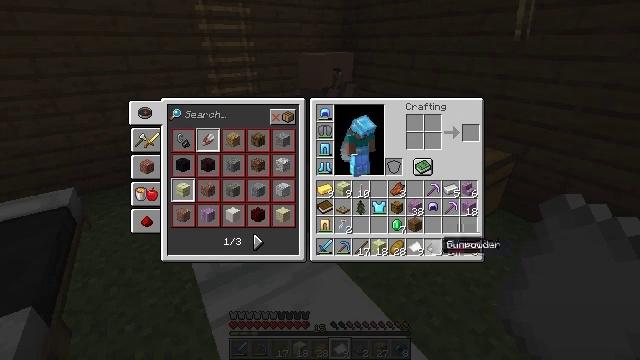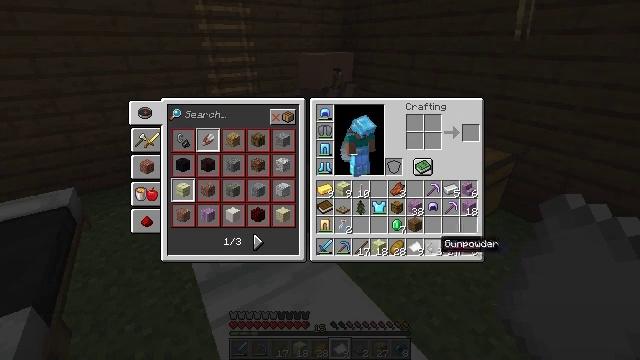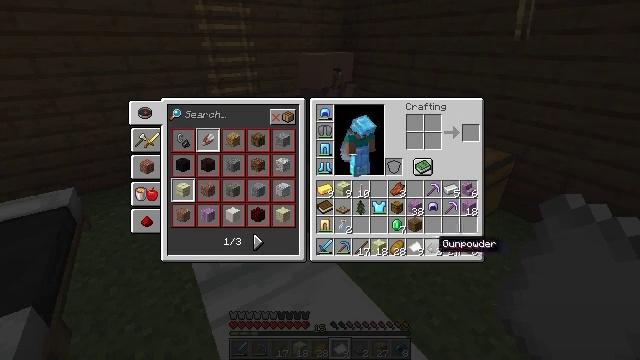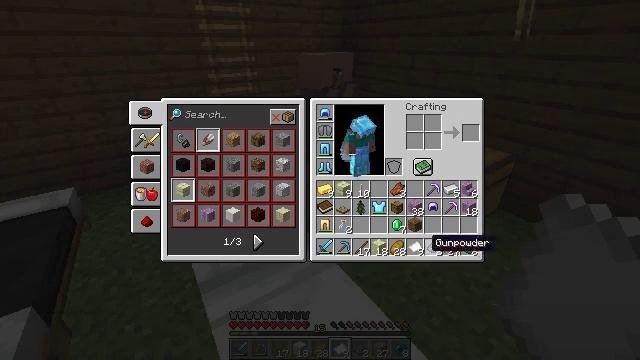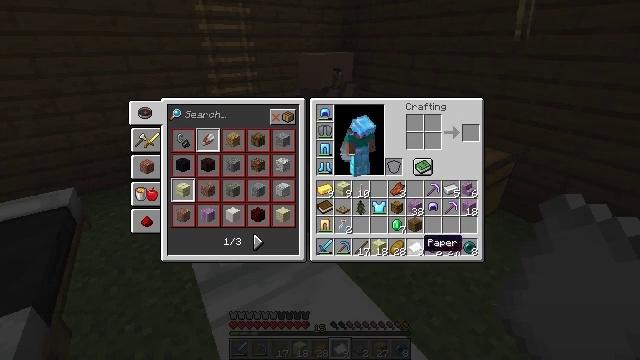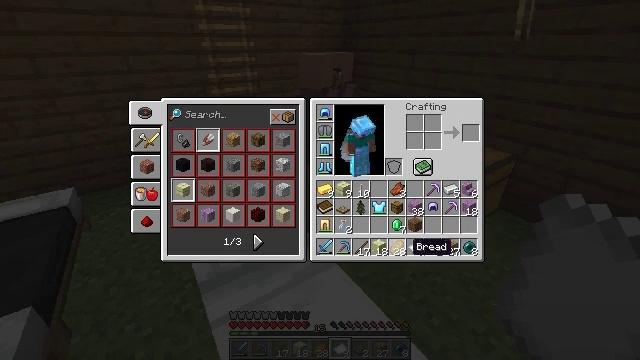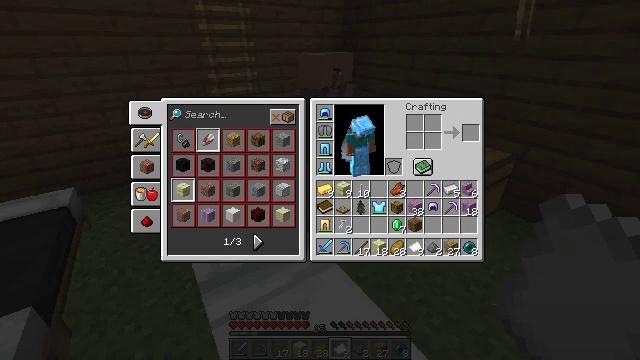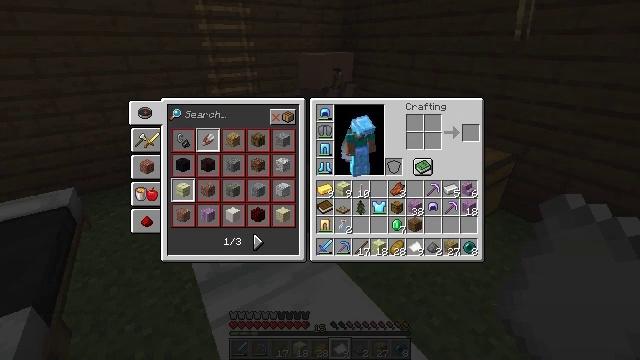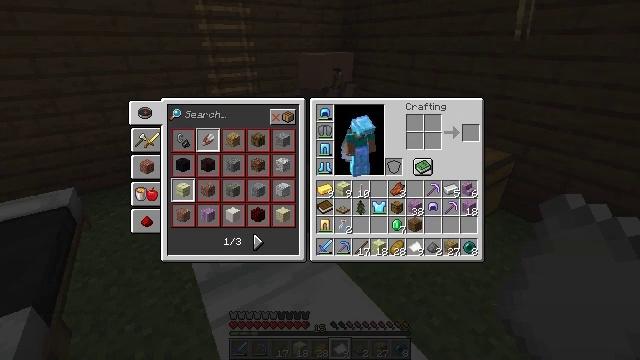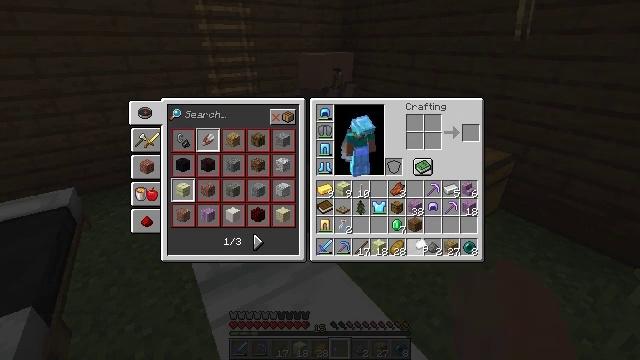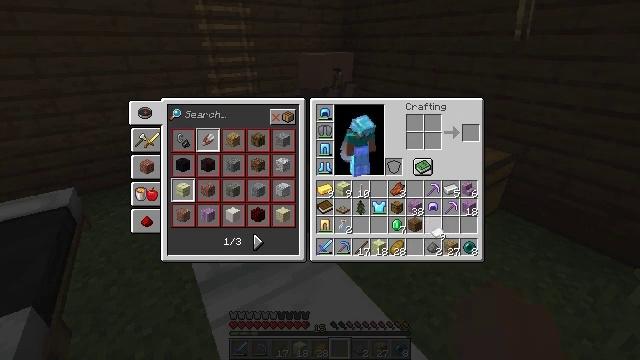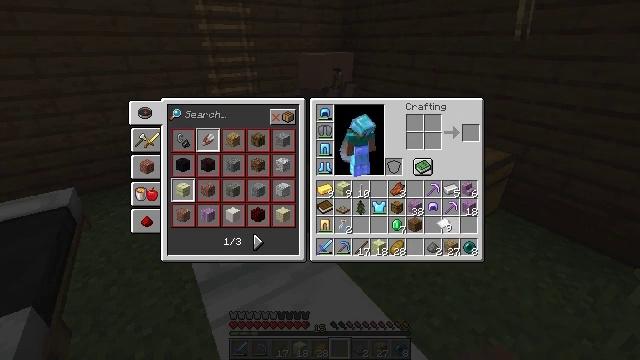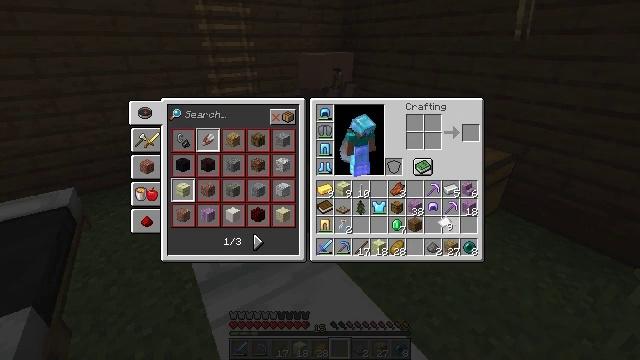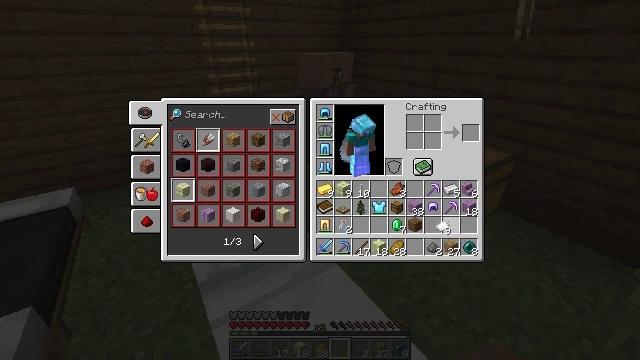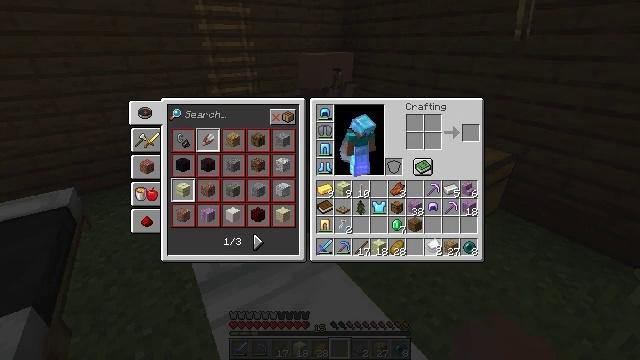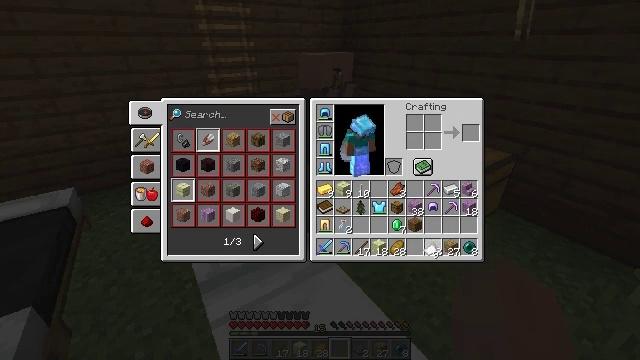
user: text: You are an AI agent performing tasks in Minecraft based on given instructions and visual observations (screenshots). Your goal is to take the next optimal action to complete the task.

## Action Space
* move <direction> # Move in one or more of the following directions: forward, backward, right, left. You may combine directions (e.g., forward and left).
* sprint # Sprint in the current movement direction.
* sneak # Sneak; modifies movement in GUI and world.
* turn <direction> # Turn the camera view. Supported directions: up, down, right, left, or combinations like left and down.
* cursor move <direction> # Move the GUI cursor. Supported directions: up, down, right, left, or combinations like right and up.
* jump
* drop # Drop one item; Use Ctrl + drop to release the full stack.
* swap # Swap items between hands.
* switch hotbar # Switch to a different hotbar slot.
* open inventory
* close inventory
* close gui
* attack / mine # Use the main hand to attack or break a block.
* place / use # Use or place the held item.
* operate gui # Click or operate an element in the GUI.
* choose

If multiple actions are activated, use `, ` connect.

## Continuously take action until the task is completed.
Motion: motion action
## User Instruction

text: Use paper and gunpowder to craft a firework rocket.
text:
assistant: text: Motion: no_op
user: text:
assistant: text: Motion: no_op
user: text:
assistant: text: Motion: cursor move left
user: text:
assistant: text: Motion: cursor move left
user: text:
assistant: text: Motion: cursor move left
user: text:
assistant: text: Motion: no_op
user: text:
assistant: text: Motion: no_op
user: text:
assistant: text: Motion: no_op
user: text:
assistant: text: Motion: cursor move right and up, operate gui
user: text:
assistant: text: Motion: cursor move right and up
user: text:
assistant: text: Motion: cursor move up
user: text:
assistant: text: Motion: no_op
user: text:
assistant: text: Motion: no_op
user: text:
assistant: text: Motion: cursor move left and down
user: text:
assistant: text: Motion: no_op
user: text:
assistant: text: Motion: no_op
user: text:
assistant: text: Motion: cursor move up
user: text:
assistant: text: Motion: cursor move right and up
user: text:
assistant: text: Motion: cursor move up
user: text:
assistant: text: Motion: no_op
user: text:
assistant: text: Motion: no_op
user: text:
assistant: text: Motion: no_op
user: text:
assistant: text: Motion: cursor move up
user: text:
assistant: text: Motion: cursor move left and up
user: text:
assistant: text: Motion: no_op
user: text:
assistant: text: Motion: no_op
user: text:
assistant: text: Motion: operate gui
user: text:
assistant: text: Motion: operate gui
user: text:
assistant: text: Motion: no_op
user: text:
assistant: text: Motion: cursor move down